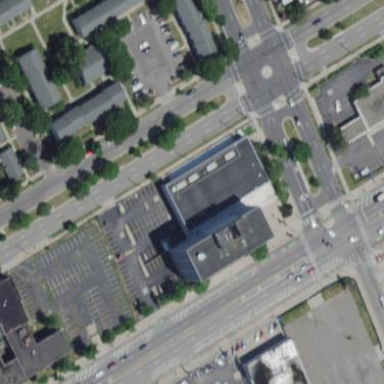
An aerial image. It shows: Building with black roof.